Question: Ok,
So, I have a social networking website where users can share a post and now i am implementing attachment feature so that users can attach files to the post. I use uploadify in order to upload files to the server. So, my current logic is, when user browses the file and clicks attach as in the attached image, the files are uploaded to a temporary directory in the server and when the post is actually shared, the files are moved to correct upload directory and database is updated accordingly. But my logic goes wrong when the user click attach, so, his files are uploaded to the server, and he quits the application without actually sharing the post. So, those files will be on the server unnecessarily. How can I modify my logic to preven this from happening?
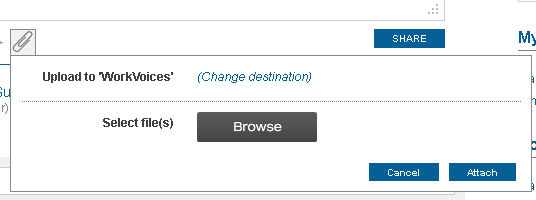
Answer: Maybe you can add a flag in database like "shared" defaults to 0 when the user clicks the share button you can run an update setting it to 1.
Add a cronjob getting all uploads with "shared" = 0 and timestamp > 1 day :)